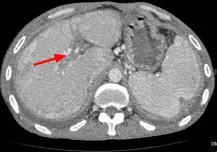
(b) The portal vein area shows thrombosis (indicated by the red arrow).
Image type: radiology (ct)